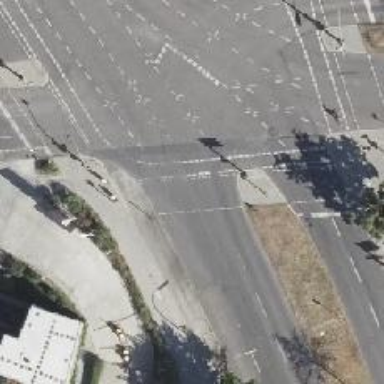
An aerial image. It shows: Secondary road with asphalt surface and cycle track on the right.